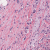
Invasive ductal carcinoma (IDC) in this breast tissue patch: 1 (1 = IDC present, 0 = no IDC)